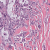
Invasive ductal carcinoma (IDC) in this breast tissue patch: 1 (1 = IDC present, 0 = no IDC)